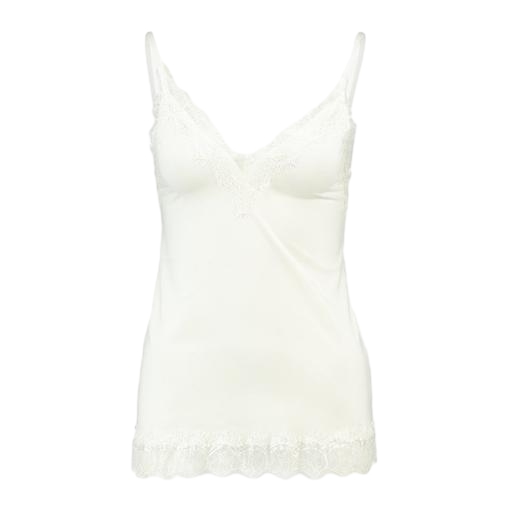
white cami, white camisole, white camisole top, white background